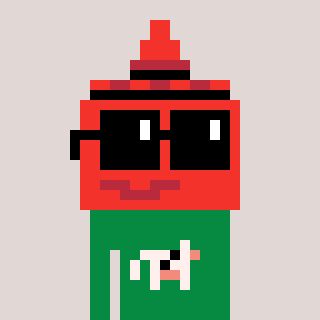
a pixel art character with square black sunglasses, a ketchup-shaped head and a green-colored body on a warm background